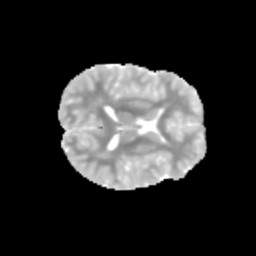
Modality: MD
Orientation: axial
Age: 13
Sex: male
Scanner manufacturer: siemens
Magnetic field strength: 3 T
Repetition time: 3.8 s
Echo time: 0.07 s